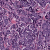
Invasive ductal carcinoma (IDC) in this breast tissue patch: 1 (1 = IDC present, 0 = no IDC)